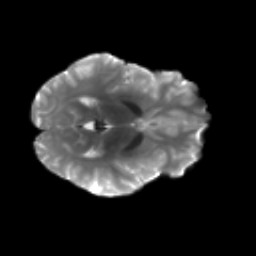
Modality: T2w
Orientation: axial
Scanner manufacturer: siemens
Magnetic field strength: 3 T
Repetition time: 4.16 s
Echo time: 0.0806 s